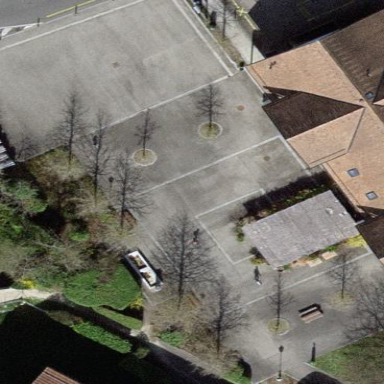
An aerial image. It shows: Pedestrian road.